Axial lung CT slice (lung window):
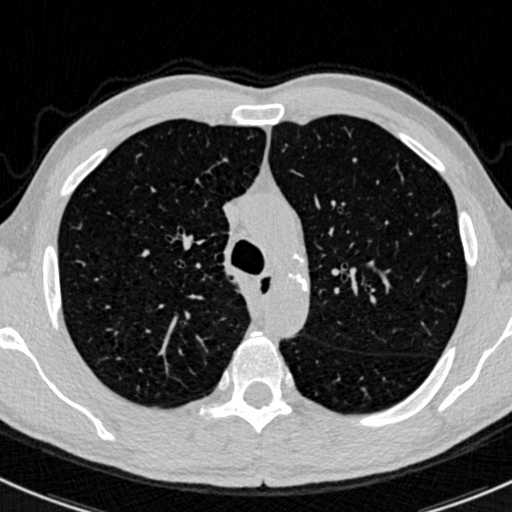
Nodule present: no